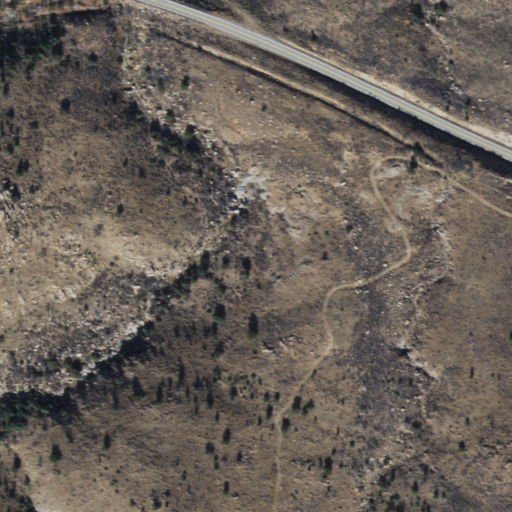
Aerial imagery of valley in Arizona named Cove Canyon containing shrub, open development, grassland, low intensity development, and medium intensity development